Interaction volume radius: 5 \u00c5
Interaction volume height: 30 \u00c5
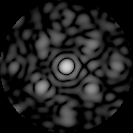
Disorder parameter: 0.6003